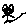
Label: cat